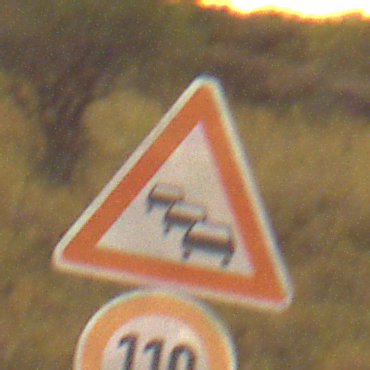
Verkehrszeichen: Stau
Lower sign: Geschwindigkeit110
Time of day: Night
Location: Outdoor (Nature)
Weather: Clear
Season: NotSpecified
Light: Natural